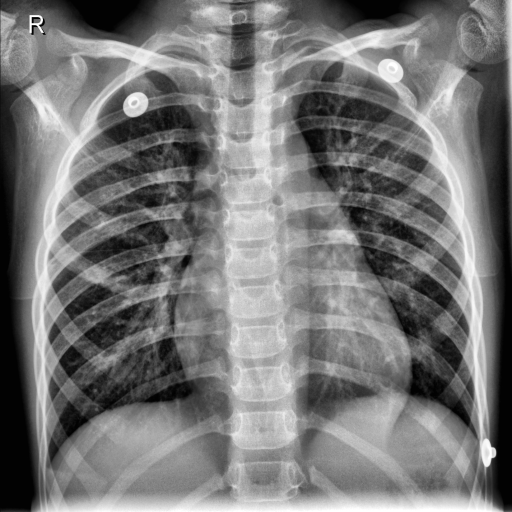
Finding: NORMAL